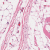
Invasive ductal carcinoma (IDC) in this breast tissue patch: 0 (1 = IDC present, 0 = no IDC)